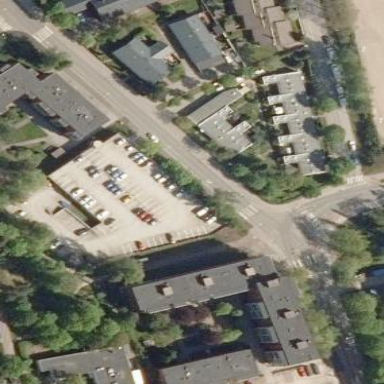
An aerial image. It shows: Multi-storey parking building.